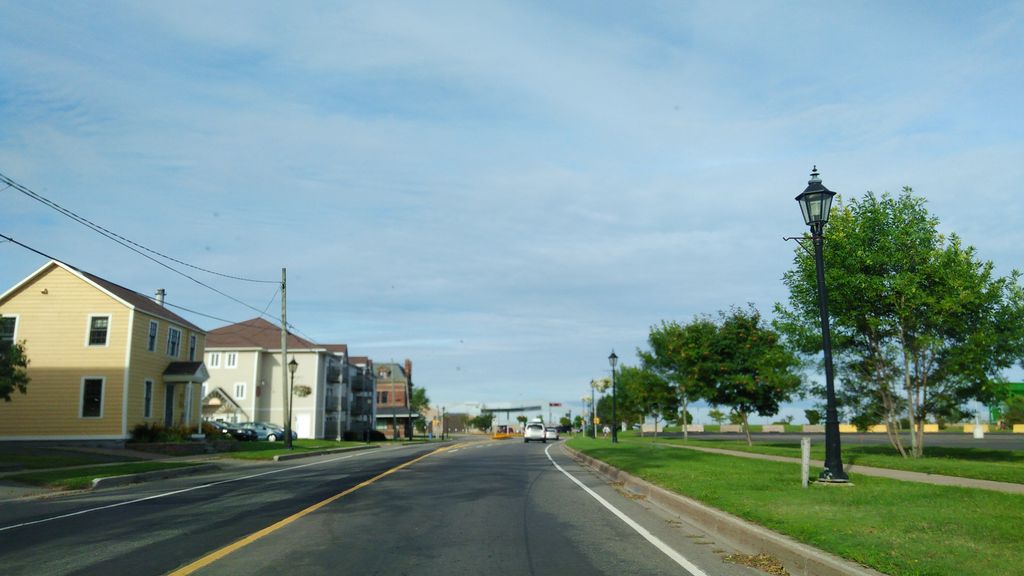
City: charlottetown